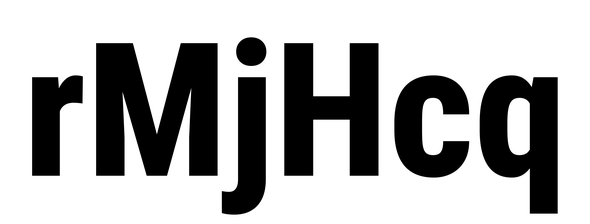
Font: Roboto_Condensed_ExtraBold